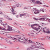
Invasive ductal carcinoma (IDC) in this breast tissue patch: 1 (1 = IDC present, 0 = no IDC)